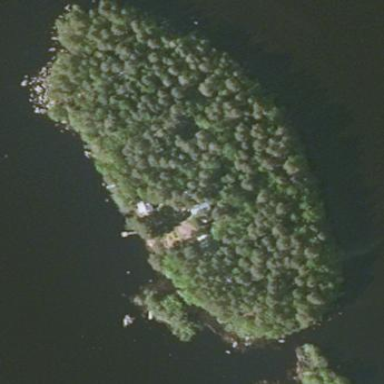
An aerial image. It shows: Islet surrounded by woodland.